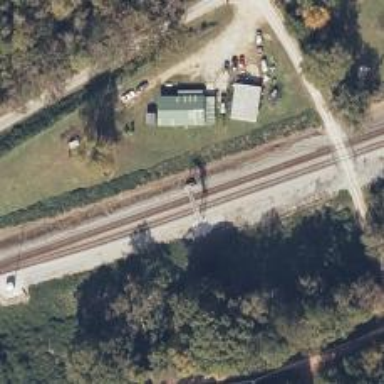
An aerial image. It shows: Railway signal.